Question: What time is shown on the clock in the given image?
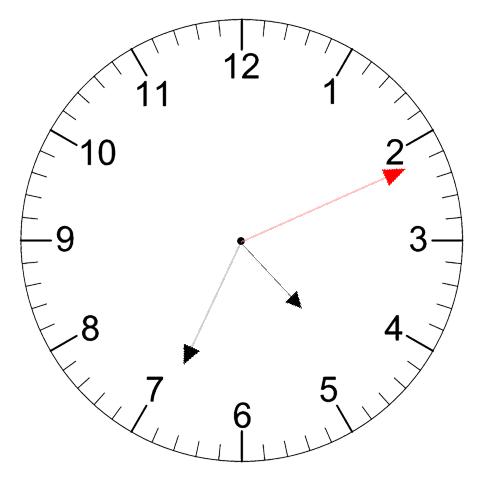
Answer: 04:34:11